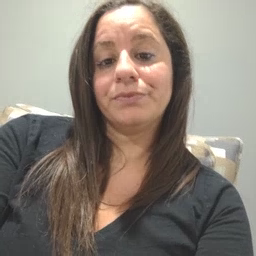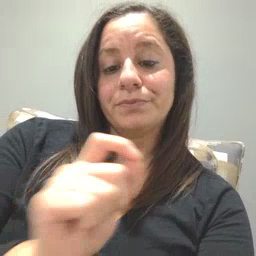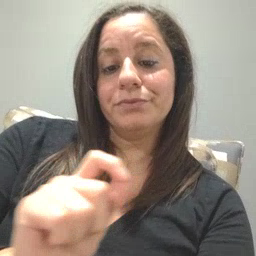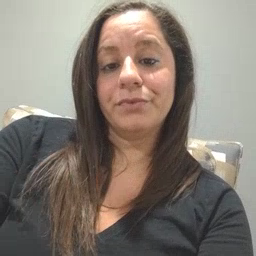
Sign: pencil